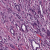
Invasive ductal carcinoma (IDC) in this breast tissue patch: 1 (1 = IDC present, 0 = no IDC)